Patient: sex M, age 71
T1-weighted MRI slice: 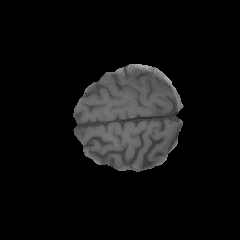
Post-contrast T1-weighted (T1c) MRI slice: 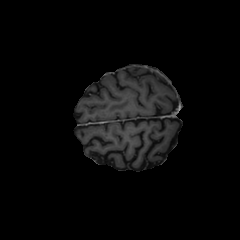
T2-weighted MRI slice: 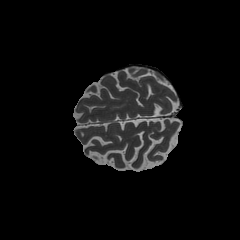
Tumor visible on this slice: no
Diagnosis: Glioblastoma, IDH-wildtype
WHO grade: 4